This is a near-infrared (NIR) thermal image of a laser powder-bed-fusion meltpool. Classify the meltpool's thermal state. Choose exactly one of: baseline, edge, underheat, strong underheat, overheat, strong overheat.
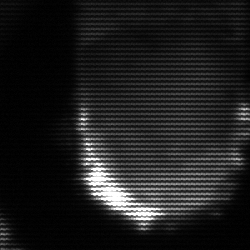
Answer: baseline